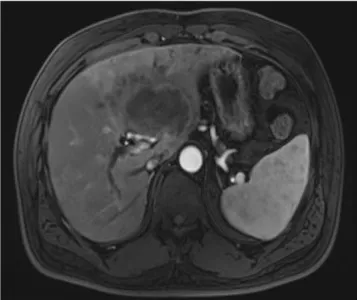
Imaging and endoscopic pictures. Preoperative abdominal enhanced MR, arterial phase, The tumor does not exhibit significant enhancement and shows lower signal intensity compared to the surrounding hepatic parenchyma. Preoperative abdominal enhanced MR, venous phase, the tumor periphery exhibits mild enhancement.
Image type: radiology (mri)